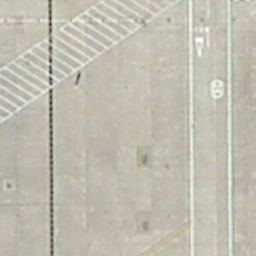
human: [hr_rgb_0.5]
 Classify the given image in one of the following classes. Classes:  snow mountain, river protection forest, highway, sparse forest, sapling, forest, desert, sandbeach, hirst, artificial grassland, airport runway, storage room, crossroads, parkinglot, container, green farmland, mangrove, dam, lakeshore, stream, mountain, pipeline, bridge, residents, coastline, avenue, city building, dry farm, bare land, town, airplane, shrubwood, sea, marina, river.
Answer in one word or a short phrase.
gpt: airport runway